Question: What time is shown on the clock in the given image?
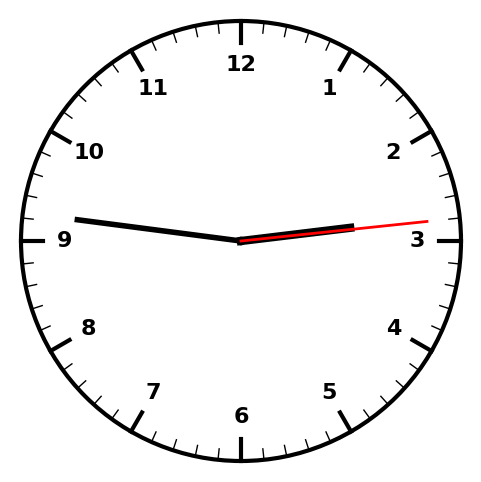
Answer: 02:46:14